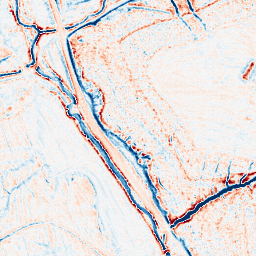
Category: edge_preserving
Decomposition family: anisotropic_diffusion
Decomposition parameters: iterations: 10
kappa: 50
gamma: 0.2
Upsampling method: sinc_blackman
Upsampling parameters: scale: 8
kernel_size: 16
Upsampling scale: 8